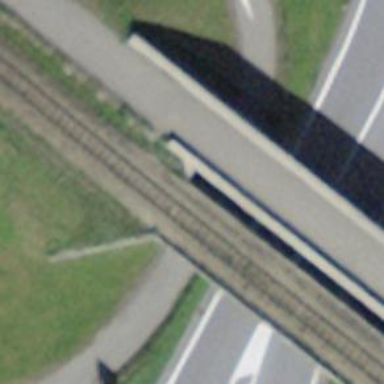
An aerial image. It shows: Narrow-gauge railway bridge with electrified contact line for single track.